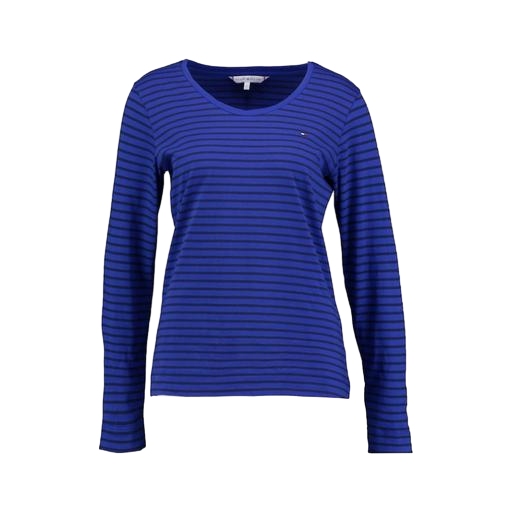
blue women's striped long-sleeve t-shirt, blue iconic women's long-sleeved t-shirt, blue long-sleeved striped top, white background